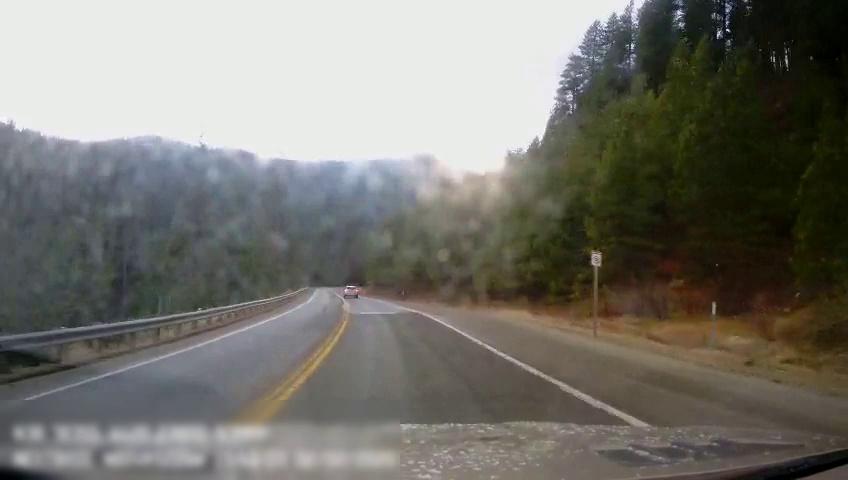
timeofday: Day
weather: Sunny
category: Drivable Space
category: Vehicles | SUV
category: Lanes | Alternate Lane
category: Lanes | Current Lane
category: Lanes | Opposite Lane
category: Lanes | Opposite Lane
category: Traffic | Signs